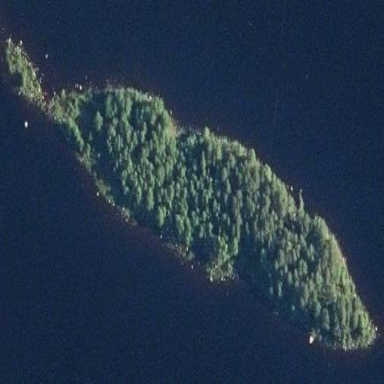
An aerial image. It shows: Islet.